Question: I am building a simple app whose basic task is to approve the content listed from a MySQL table. List items are long, like 15 to 20 items. I want to place a check-box right to the list items and allow the users to check multiple items and click submit button to approve selected items.
I have made a basic flag column on the table to set 0 or 1 for approve or disapprove. In my existing system user has to click the link and go to the particular page and click approve to approve the item.I want to shorten the process by allowing the users to check the check-box and select multiple entry to approve those items at one time.

this is my table and the item is YouTube link so the admin can view the video and if it good he/she can approve it by checking the check-box.
here is the php code for the current page specific to approve the item
'''
<?php
$msg = "";
$idForm = $_GET['id'];
if( isset( $_POST['submit'] ) ){
$msg= approveVideo($idForm);
}
?>
'''
the approveVideo function:
'''
function approveVideo($id) {
$message ="";
$query= "UPDATE locus_videos SET set_flag='1' WHERE id='{$id}'";
if(mysql_query($query)) {
$message ="Video Approved ";
}else {
die("failed: " . mysql_error());
}
return $message;
}
'''
The Table format for the php file:
'''
<table width="100%" height="487" border="0" cellpadding="5" cellspacing="5">
'''
" method="POST">
'''
<table width="100%" border="0" cellspacing="5" cellpadding="5">
'''
Uploader Name
Video Link
">
" target="_blank">
'''
</form>
</td>
'''
In my current version when the user click the link of the video this redirect to the specific page and from there only he can approve the video (the YouTube link)
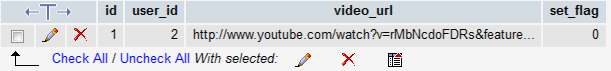
Answer: There are two ways, depending if you just want to "approve" rows, or "approve" and "disapprove" rows.
First:
'''
<table>
<thead>
<tr>
<td>&nbsp;</td>
<td>Url</td>
</tr>
</thead>
<tbody>
<tr>
<td><input type="checkbox" name="Approve[]" value="1" /></td>
<td>http://www.youtube.com/...</td>
</tr>
<tr>
<td><input type="checkbox" name="Approve[]" value="2" /></td>
<td>http://www.youtube.com/...</td>
</tr>
<tr>
<td><input type="checkbox" name="Approve[]" value="3" /></td>
<td>http://www.youtube.com/...</td>
</tr>
</tbody>
</table>
'''
As you can see, there is a checkbox with the name "Approve[]" and a different Value for each row. The value is the ID column of your table.
Within your PHP, you would then use the following:
'''
function approveVideos($ids)
{
$message = '';
$query = 'update locus_videos set set_flag = 1 where id in (' . implode(',', $ids) . ')';
if(mysql_query($query))
{
$message ="Videos Approved ";
}
else
{
die("failed: " . mysql_error());
}
return $message;
}
$ids = $_POST['Approve'];
approveVideos($ids);
'''
Second:
'''
<table>
<thead>
<tr>
<td>&nbsp;</td>
<td>Url</td>
</tr>
</thead>
<tbody>
<tr>
<td><input type="hidden" name="Approve[1]" value="0" /><input type="checkbox" name="Approve[1]" value="1" /></td>
<td>http://www.youtube.com/...</td>
</tr>
<tr>
<td><input type="hidden" name="Approve[2]" value="0" /><input type="checkbox" name="Approve[2]" value="1" /></td>
<td>http://www.youtube.com/...</td>
</tr>
<tr>
<td><input type="hidden" name="Approve[3]" value="0" /><input type="checkbox" name="Approve[3]" value="1" /></td>
<td>http://www.youtube.com/...</td>
</tr>
</tbody>
</table>
'''
Within the PHP, you would do the following:
'''
function setVideoFlag($id, $flag = 1)
{
$message = '';
$query = 'update locus_videos set set_flag = ' . $flag . ' where id = ' . $id;
if(mysql_query($query))
{
$message ="Video " . ($flag == 1 ? 'Approved' : 'Disapproved');
}
else
{
die("failed: " . mysql_error());
}
return $message;
}
foreach($_POST['Approve'] as $id => $flag)
{
setVideoFlag($id, $flag);
}
'''
I hope that helps?
Gavin